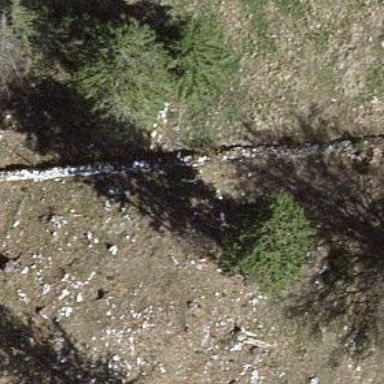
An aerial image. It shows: Wall barrier.